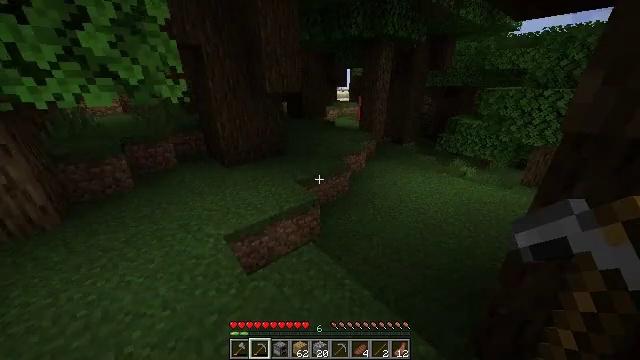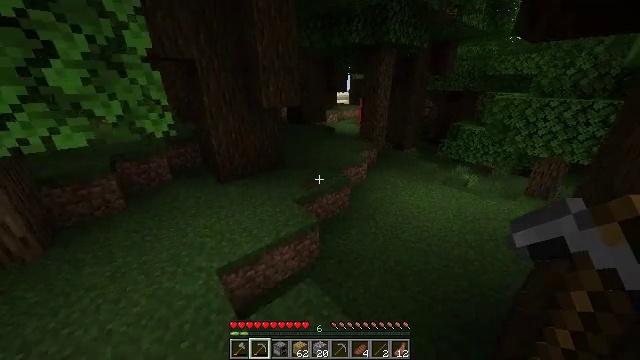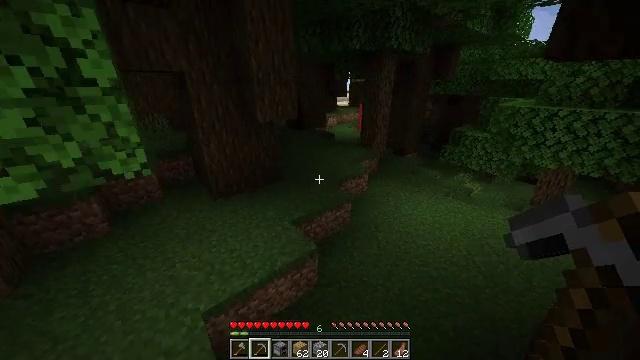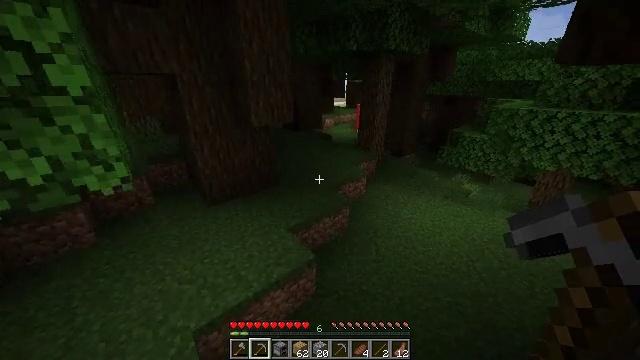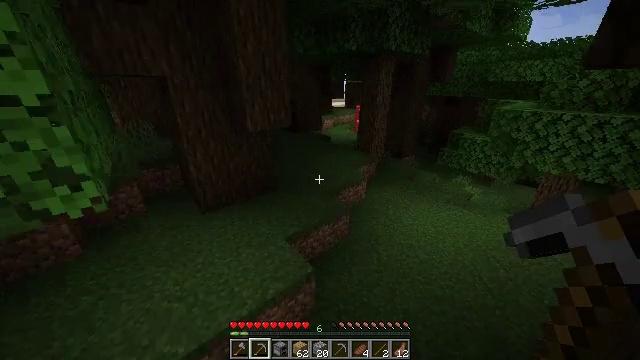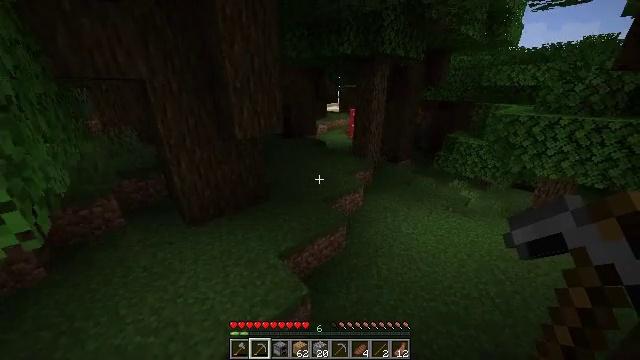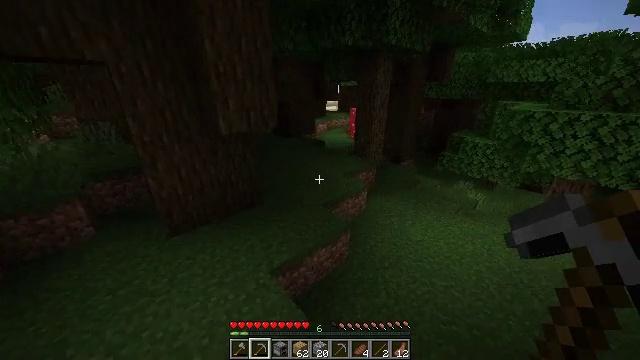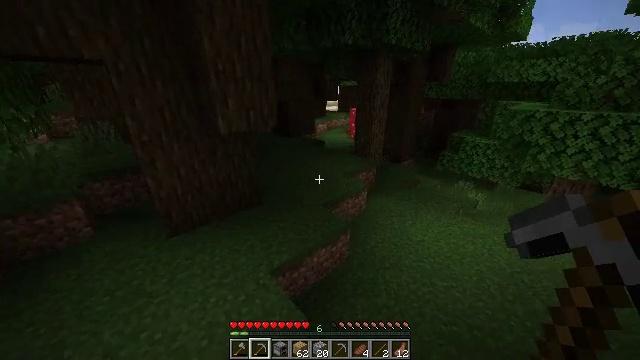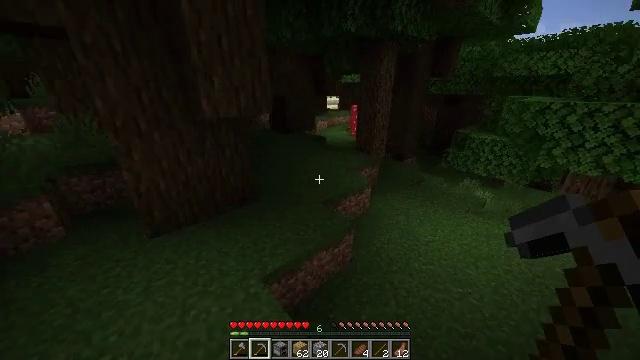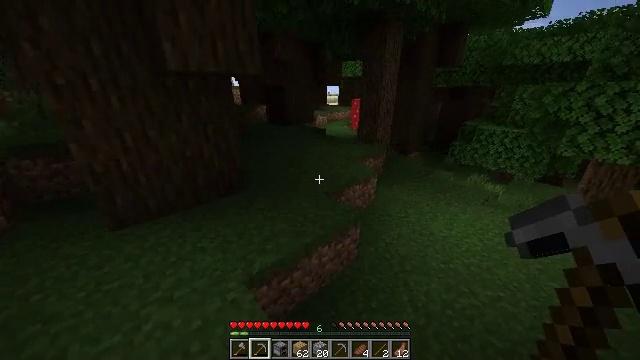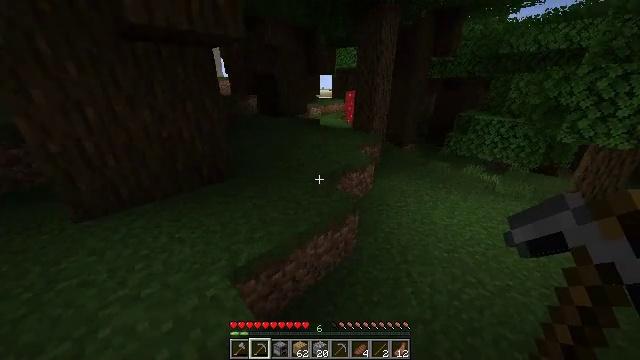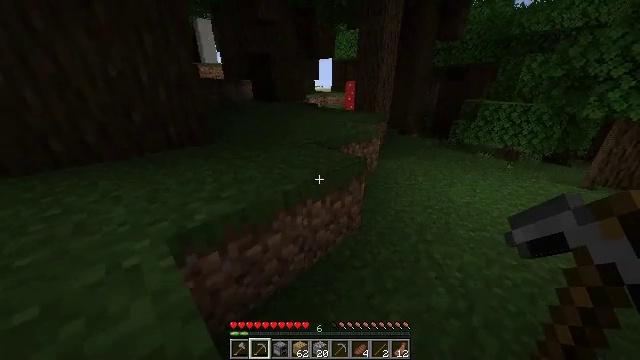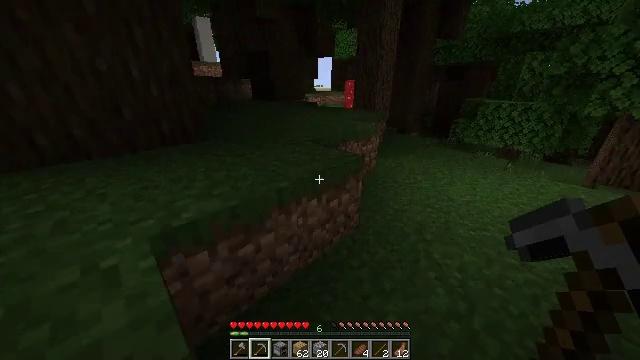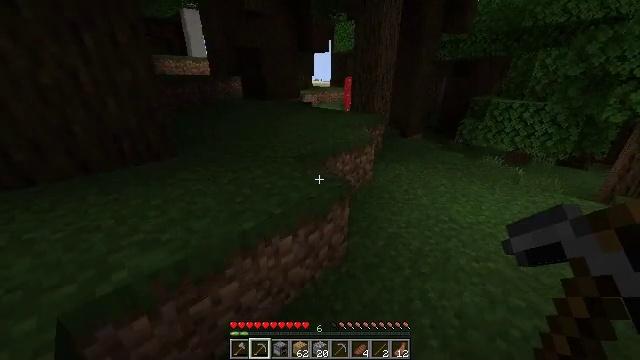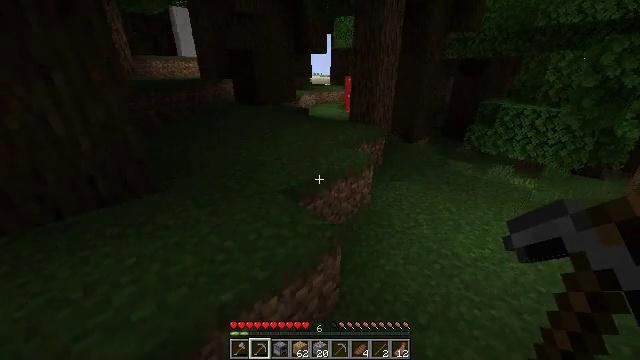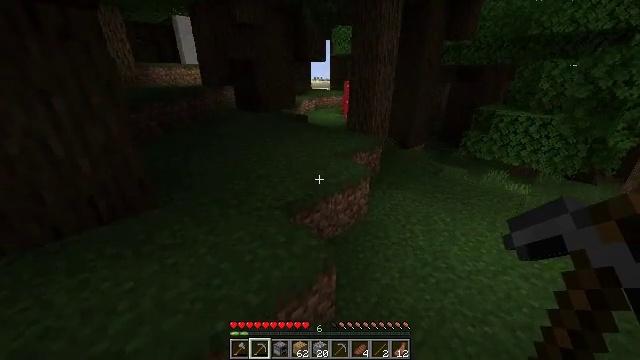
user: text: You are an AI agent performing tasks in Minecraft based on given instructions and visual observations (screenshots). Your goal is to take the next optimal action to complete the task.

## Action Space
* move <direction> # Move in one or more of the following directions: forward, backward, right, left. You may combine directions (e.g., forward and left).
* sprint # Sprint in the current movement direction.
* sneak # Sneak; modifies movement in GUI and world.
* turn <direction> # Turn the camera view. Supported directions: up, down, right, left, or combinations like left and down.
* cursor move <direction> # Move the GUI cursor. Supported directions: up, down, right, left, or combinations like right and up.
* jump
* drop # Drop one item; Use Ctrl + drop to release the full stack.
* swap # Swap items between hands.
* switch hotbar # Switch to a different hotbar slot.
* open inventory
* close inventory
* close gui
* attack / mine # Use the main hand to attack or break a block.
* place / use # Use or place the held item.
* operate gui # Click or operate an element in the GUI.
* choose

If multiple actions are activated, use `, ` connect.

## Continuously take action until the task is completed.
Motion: motion action
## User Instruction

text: Break the dead bush for sticks.
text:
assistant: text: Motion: move forward, sprint, jump
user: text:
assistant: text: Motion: move forward, sprint, jump
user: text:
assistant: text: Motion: move forward, sprint, jump
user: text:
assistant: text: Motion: move forward, sprint, jump
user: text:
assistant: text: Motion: move forward, sprint, turn right and up, jump
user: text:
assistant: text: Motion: move forward, sprint, jump
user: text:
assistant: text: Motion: move forward, sprint, jump
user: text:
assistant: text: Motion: move forward, sprint, jump
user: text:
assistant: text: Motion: move forward, sprint, jump
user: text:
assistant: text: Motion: move forward, sprint, turn right and down, jump
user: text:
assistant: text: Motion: move forward, sprint, jump
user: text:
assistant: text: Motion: move forward, sprint, jump
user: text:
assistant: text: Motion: move forward, sprint, jump
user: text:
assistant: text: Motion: move forward, sprint, jump
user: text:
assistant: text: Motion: move forward, sprint, jump
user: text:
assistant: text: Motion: move forward, sprint, turn up, jump
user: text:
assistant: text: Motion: move forward, sprint, turn up, jump
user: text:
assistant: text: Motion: move forward, sprint, turn up, jump
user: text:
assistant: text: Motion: move forward, sprint, jump
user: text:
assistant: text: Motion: move forward, sprint, jump
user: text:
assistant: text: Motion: move forward, sprint, jump
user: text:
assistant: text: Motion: move forward, sprint, jump
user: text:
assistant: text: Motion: move forward, sprint, jump
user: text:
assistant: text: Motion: move forward, sprint, jump
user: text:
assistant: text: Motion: move forward, sprint, jump
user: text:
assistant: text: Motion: move forward, sprint, jump
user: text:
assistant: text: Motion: move forward, sprint, turn left, jump
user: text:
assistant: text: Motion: move forward, sprint, turn left, jump
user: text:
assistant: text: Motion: move forward, sprint, turn left, jump
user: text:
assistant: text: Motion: move forward, sprint, turn left, jump